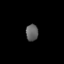
Tissue: lung
Cell type: Endothelial cells
Senescence score: 0.661
Nuclear area (px): 203
Mean DAPI intensity: 97.167